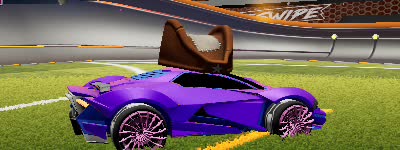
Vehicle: werewolf